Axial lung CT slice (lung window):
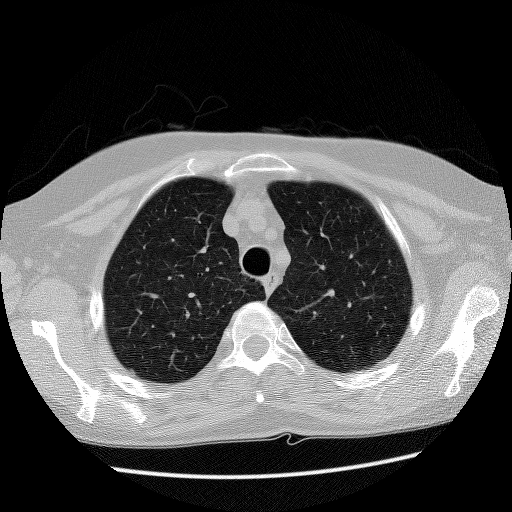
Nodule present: no